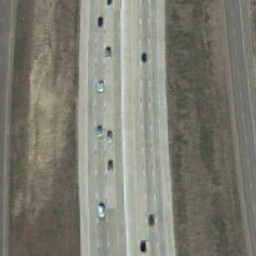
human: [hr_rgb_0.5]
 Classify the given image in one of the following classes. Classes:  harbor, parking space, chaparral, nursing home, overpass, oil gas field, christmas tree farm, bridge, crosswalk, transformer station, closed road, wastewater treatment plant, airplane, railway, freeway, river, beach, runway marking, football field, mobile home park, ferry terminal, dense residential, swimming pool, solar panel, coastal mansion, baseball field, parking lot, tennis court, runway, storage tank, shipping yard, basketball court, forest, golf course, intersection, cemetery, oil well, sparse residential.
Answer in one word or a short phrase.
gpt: freeway